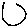
Label: circle